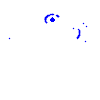
Particle: pion